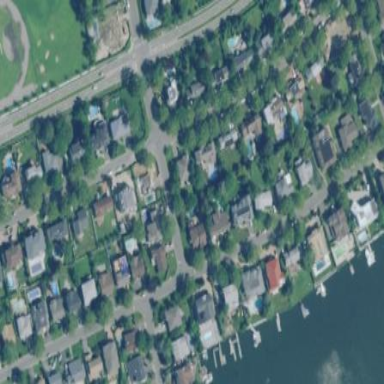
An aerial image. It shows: Residential area consisting of single-family homes.